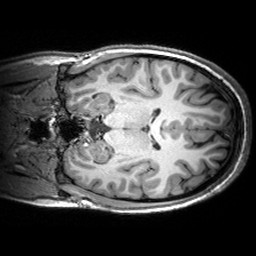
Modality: T1w
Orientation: coronal
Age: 26
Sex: female
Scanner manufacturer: siemens
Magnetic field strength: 3 T
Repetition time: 2.53 s
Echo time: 0.00299 s